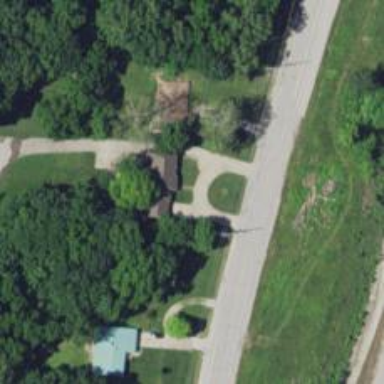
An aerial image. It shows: Driveway leading to service road.